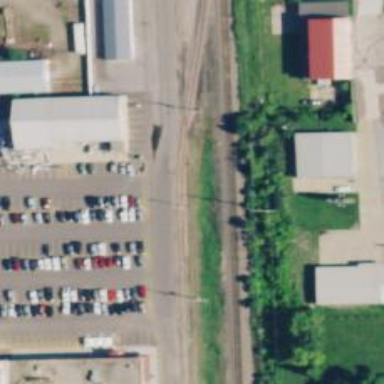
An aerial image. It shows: Rail spur service.